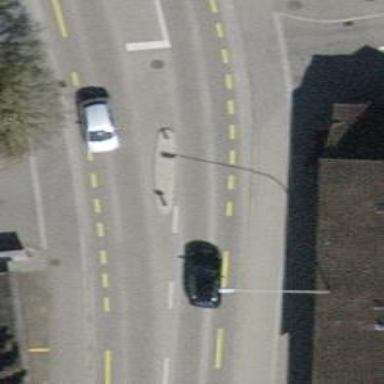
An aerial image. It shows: Primary highway with dedicated lane for cyclists.